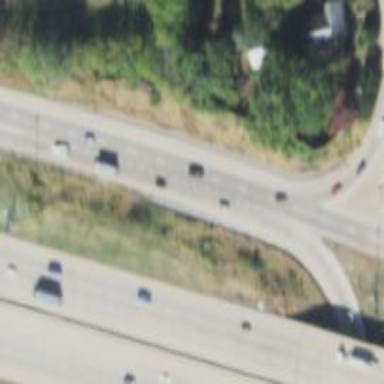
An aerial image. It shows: This image shows trunk highway that functions as expressway.